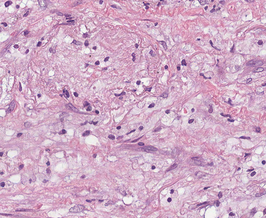
Tumor epithelial tissue: no
Tumor-associated stroma tissue: yes
Normal tissue: no